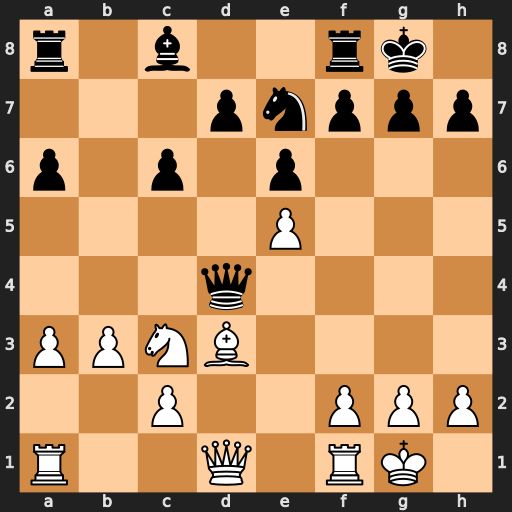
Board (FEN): r1b2rk1/3pnppp/p1p1p3/4P3/3q4/PPNB4/2P2PPP/R2Q1RK1
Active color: w
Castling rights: -
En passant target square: -
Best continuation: Bxh7+ Kxh7 Qxd4